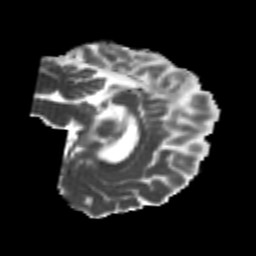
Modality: MD
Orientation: sagittal
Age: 26
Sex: female
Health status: healthy
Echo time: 0.074 s